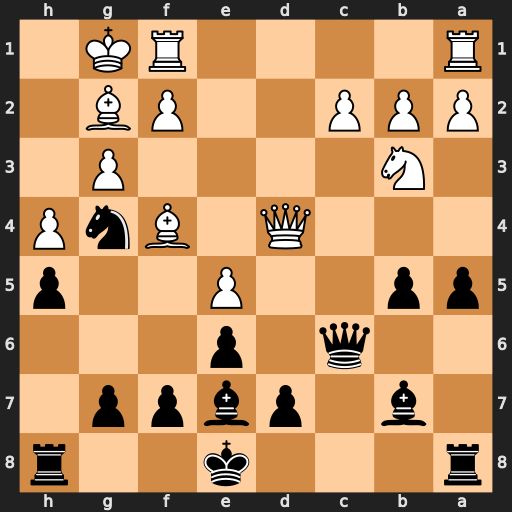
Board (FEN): r3k2r/1b1pbpp1/2q1p3/pp2P2p/3Q1BnP/1N4P1/PPP2PB1/R4RK1
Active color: b
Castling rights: kq
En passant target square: -
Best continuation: Qxg2#